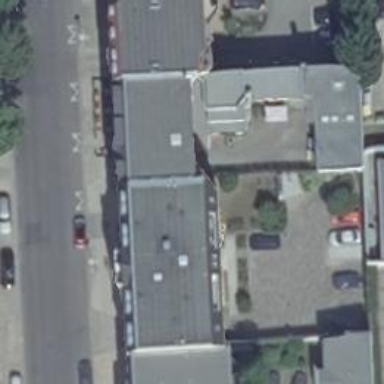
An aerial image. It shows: Restaurant.